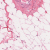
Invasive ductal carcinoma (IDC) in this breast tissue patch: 0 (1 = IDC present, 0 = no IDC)